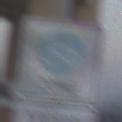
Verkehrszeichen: BeginnFahrradzone
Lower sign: BesondereFahrzeugeUndTransportgueter4
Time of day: SunriseSunset
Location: Outdoor (Suburban)
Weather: Clear
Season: NotSpecified
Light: Natural